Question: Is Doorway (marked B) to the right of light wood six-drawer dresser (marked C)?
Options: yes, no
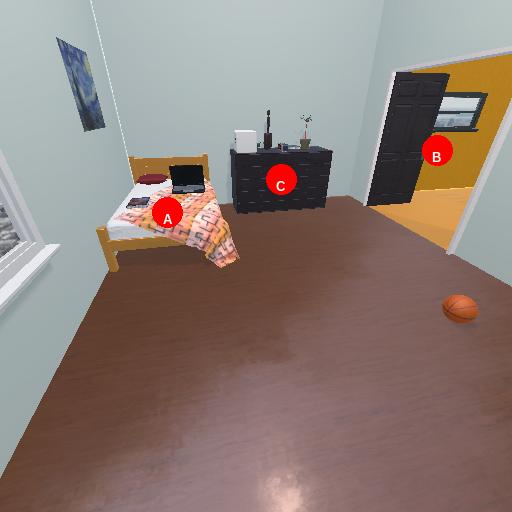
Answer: yes